Question: I'm trying to get a Floating Action Button from the Android Design Support Library inside a Fragment which is inside a ViewPager. I've 4 tabs and I want the FAB in only one of the Tabs. My layout are as follows:
> main_layout.xml
'''
<android.support.design.widget.CoordinatorLayout xmlns:android="http://schemas.android.com/apk/res/android"
xmlns:app="http://schemas.android.com/apk/res-auto"
android:id="@+id/main_content"
android:layout_width="match_parent"
android:layout_height="match_parent">
<android.support.design.widget.AppBarLayout
android:id="@+id/appbar"
android:layout_width="match_parent"
android:layout_height="wrap_content"
android:theme="@style/ThemeOverlay.AppCompat.Dark.ActionBar">
<android.support.v7.widget.Toolbar
android:id="@+id/toolbar"
android:layout_width="match_parent"
android:layout_height="?attr/actionBarSize"
android:background="?attr/colorPrimary"
app:popupTheme="@style/ThemeOverlay.AppCompat.Light"
app:layout_scrollFlags="scroll|enterAlways" />
<android.support.design.widget.TabLayout
android:id="@+id/tabs"
app:tabIndicatorHeight="3dp"
android:layout_width="match_parent"
android:layout_height="wrap_content" />
</android.support.design.widget.AppBarLayout>
<android.support.v4.view.ViewPager
android:id="@+id/viewpager"
android:layout_width="match_parent"
android:layout_height="match_parent"
app:layout_behavior="@string/appbar_scrolling_view_behavior" />
'''
> list_fragment_with_fab.xml
'''
<FrameLayout xmlns:android="http://schemas.android.com/apk/res/android"
xmlns:app="http://schemas.android.com/apk/res-auto"
android:orientation="vertical"
android:padding="5dip"
android:background="@color/Transparent_White"
android:fitsSystemWindows="false"
android:layout_width="match_parent"
android:layout_height="match_parent">
<org.lucasr.twowayview.widget.TwoWayView
android:id="@+id/clip_recycler_view"
android:layout_width="match_parent"
android:layout_height="match_parent"
app:twowayview_layoutManager="ListLayoutManager" />
<android.support.design.widget.FloatingActionButton
android:id="@+id/add_list_button"
android:layout_width="wrap_content"
android:layout_height="wrap_content"
android:layout_gravity="bottom|right"
android:layout_margin="16dp"
android:src="@drawable/ic_list_add"
app:layout_anchor="@+id/clip_recycler_view"
app:layout_anchorGravity="bottom|right|end" />
'''
Now the problem is, the FAB does not work as per the design specs. i.e the hiding and showing of the fab doesn't work. Also, the FAB is not at it's initial place when the fragment is activated. I've attached screenshots below to make it more clear.
The in the left image, as you can see, the FAB is off the screen. When I scroll, the Toolbar will hide (think Play Store App) and the tabs remain, that time the FAB will scroll up.

Is this a bug in the Design Support library? Or is my layout incorrect? Also, I want the FAB in only one of the fragments, so adding in the main_layout.xml kinda defeats that purpose.
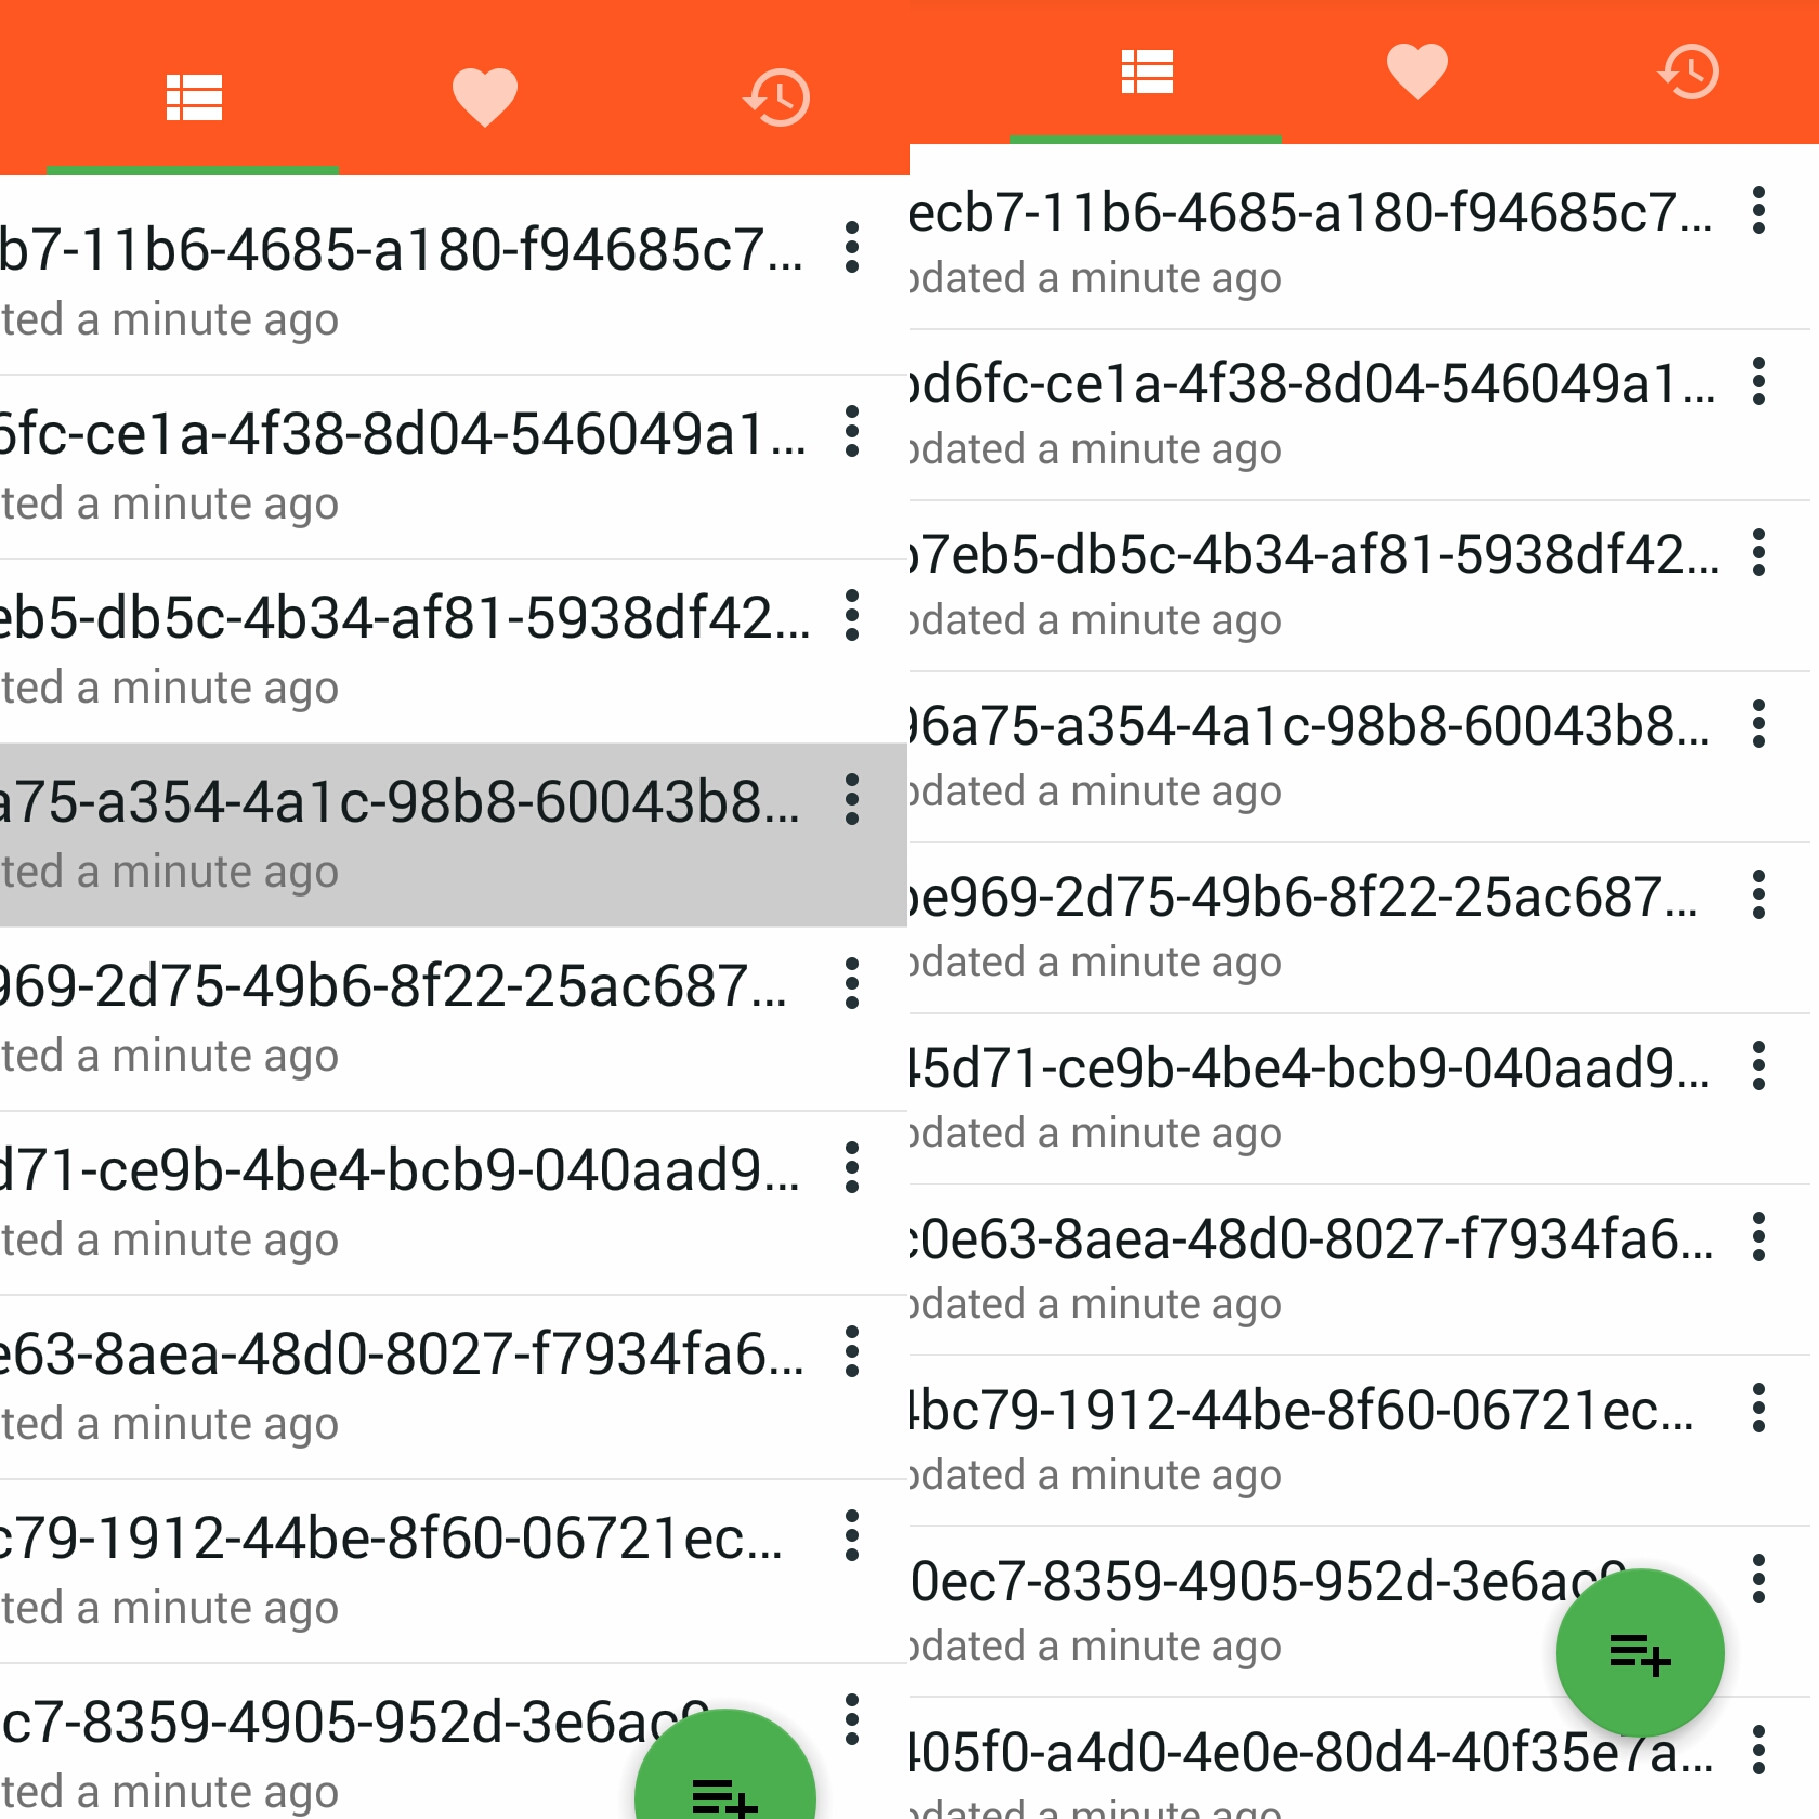
Answer: It's not strictly a bug, but just the way they've implemented it.
It's because of this:
'''
app:layout_behavior="@string/appbar_scrolling_view_behavior"
'''
This behavior doesn't manipulate the size of the ViewPager, it just pushes it off the bottom of the screen when the AppBarLayout is expanded.
Your fragment is filling the entire size of the ViewPager and so correctly aligns the FAB to the bottom right of the ViewPager container; but because the ViewPager container is offset, the bottom right is offscreen.
The "proper" way of using a FloatingActionButton in this context is by having the activity show it - like this:
'''
<?xml version="1.0" encoding="utf-8"?>
<android.support.design.widget.CoordinatorLayout xmlns:android="http://schemas.android.com/apk/res/android"
xmlns:app="http://schemas.android.com/apk/res-auto"
xmlns:tools="http://schemas.android.com/tools"
android:id="@+id/main_content"
android:layout_width="match_parent"
android:layout_height="match_parent"
android:fitsSystemWindows="true"
tools:context="bubblebearapps.co.uk.nfcapi.MainActivity">
<android.support.design.widget.AppBarLayout
android:id="@+id/appbar"
android:layout_width="match_parent"
android:layout_height="wrap_content"
android:paddingTop="@dimen/appbar_padding_top"
android:theme="@style/AppTheme.AppBarOverlay">
<android.support.v7.widget.Toolbar
android:id="@+id/toolbar"
android:layout_width="match_parent"
android:layout_height="?attr/actionBarSize"
android:background="?attr/colorPrimary"
app:layout_scrollFlags="scroll|enterAlways"
app:popupTheme="@style/AppTheme.PopupOverlay">
</android.support.v7.widget.Toolbar>
<android.support.design.widget.TabLayout
android:id="@+id/tabs"
android:layout_width="match_parent"
android:layout_height="wrap_content" />
</android.support.design.widget.AppBarLayout>
<android.support.v4.view.ViewPager
android:id="@+id/container"
android:layout_width="match_parent"
android:layout_height="match_parent"
app:layout_behavior="@string/appbar_scrolling_view_behavior" />
<android.support.design.widget.FloatingActionButton
android:id="@+id/fab"
android:layout_width="wrap_content"
android:layout_height="wrap_content"
android:layout_gravity="end|bottom"
android:layout_margin="@dimen/fab_margin"
android:src="@android:drawable/ic_dialog_email" />
</android.support.design.widget.CoordinatorLayout>
'''
You then change the FloatingActionButton's size, icon and onClickBehaviour based on what page is shown in the ViewPager using the <URL> interface.
To make the FloatingActionButton scroll off the bottom when you're scolling the RecyclerView, you must create a Behaviour! This is one I used in a different project:
'''
public class ScrollOffBottomBehaviour extends CoordinatorLayout.Behavior<View> {
private int mViewHeight;
private ObjectAnimator mAnimator;
public ScrollOffBottomBehaviour(Context context, AttributeSet attrs) {
super();
}
@Override
public boolean onLayoutChild(CoordinatorLayout parent, View child, int layoutDirection) {
mViewHeight = child.getHeight();
return super.onLayoutChild(parent, child, layoutDirection);
}
@Override
public void onNestedScroll(CoordinatorLayout coordinatorLayout, View child,
View target, int dxConsumed, int dyConsumed, int dxUnconsumed, int dyUnconsumed) {
if(mAnimator == null || !mAnimator.isRunning()){
int totalScroll = (dyConsumed + dyUnconsumed);
int targetTranslation = totalScroll > 0 ? mViewHeight : 0;
mAnimator = ObjectAnimator.ofFloat(child, "translationY", targetTranslation);
mAnimator.start();
}
}
@Override
public boolean onStartNestedScroll(CoordinatorLayout coordinatorLayout, View child, View directTargetChild, View target, int nestedScrollAxes) {
return nestedScrollAxes == ViewCompat.SCROLL_AXIS_VERTICAL;
}
}
'''
Set this onto your FloatingActionButton with app:layout_behaviour and all should be well...